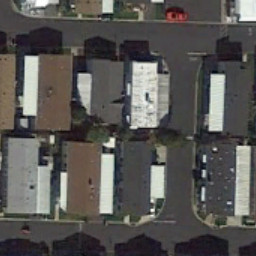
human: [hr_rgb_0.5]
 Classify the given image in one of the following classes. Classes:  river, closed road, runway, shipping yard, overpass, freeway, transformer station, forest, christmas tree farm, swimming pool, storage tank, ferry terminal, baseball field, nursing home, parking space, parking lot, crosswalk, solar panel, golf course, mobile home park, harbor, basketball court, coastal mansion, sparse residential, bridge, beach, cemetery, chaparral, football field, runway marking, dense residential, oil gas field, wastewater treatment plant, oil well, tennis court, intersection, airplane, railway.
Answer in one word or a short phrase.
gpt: mobile home park